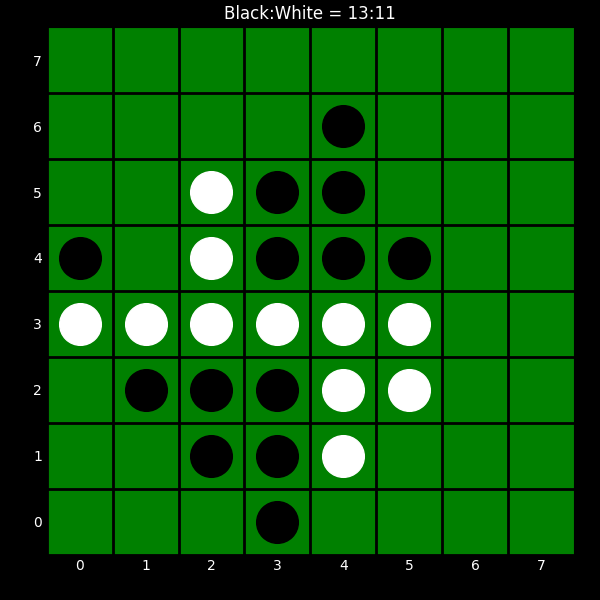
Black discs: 13
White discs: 11